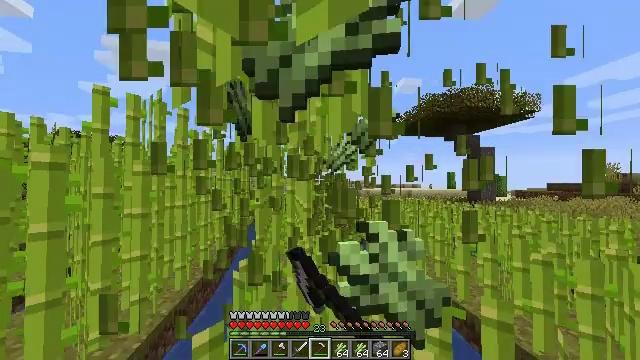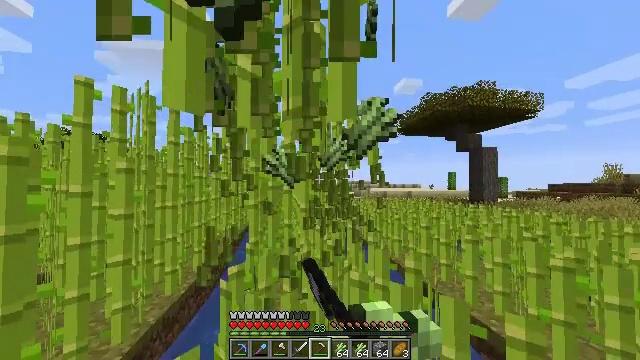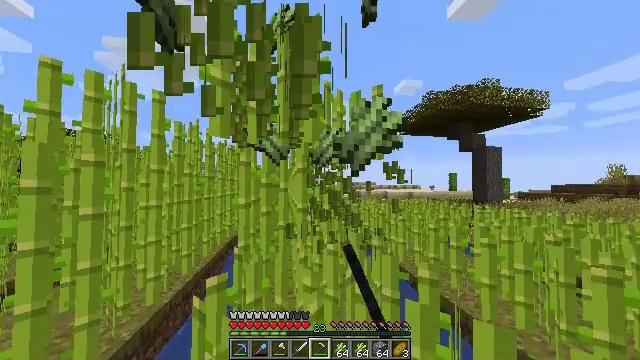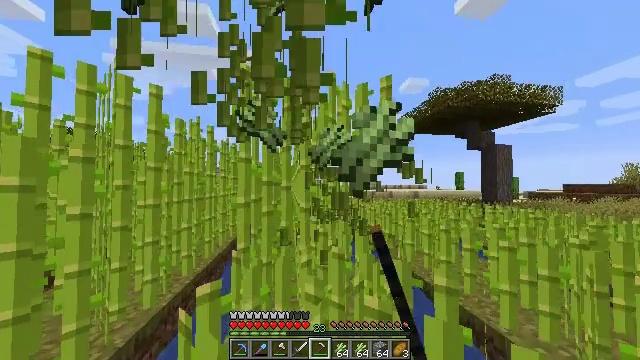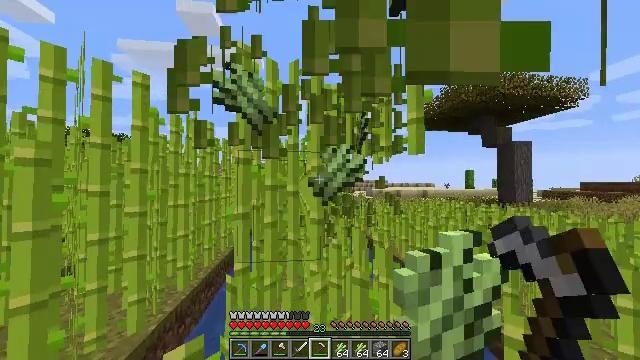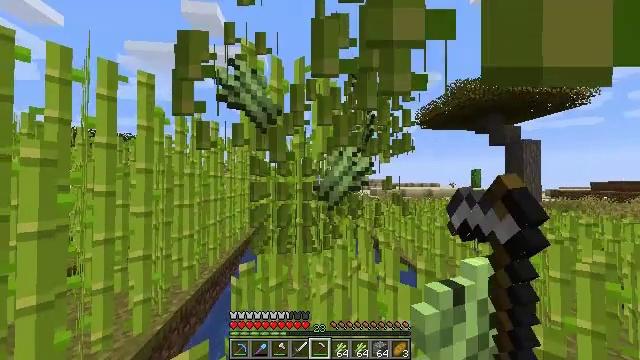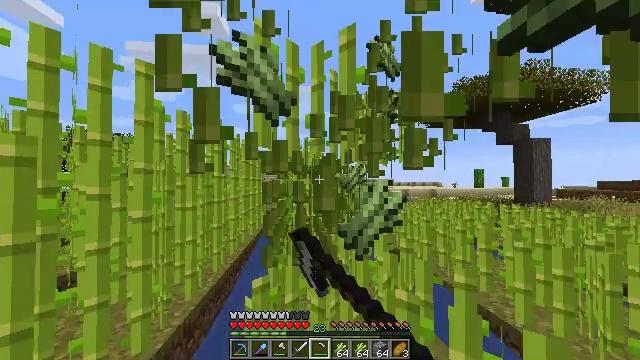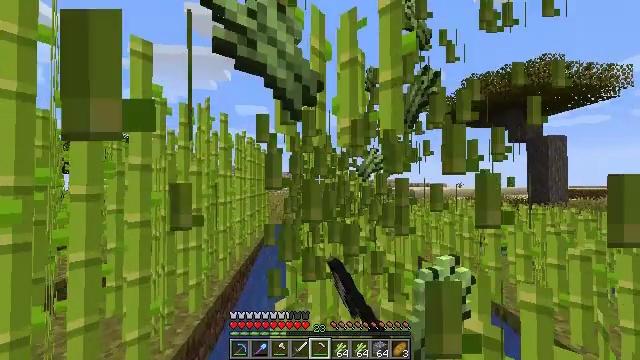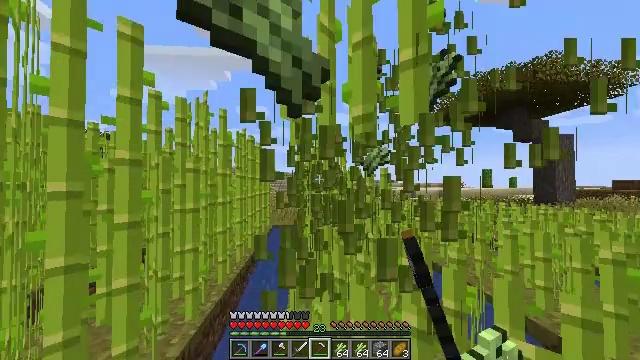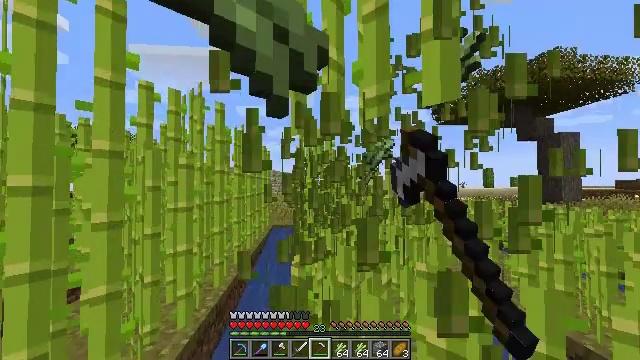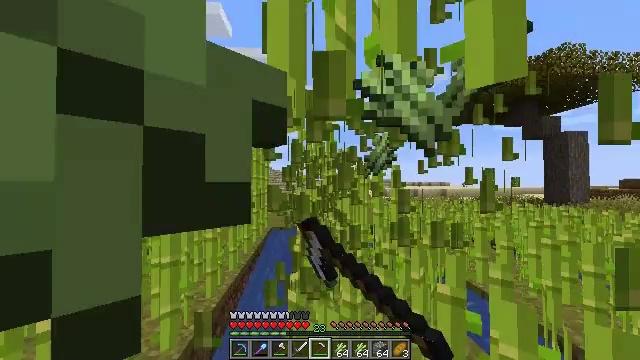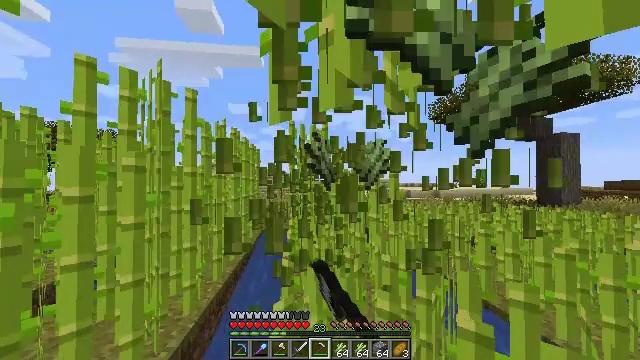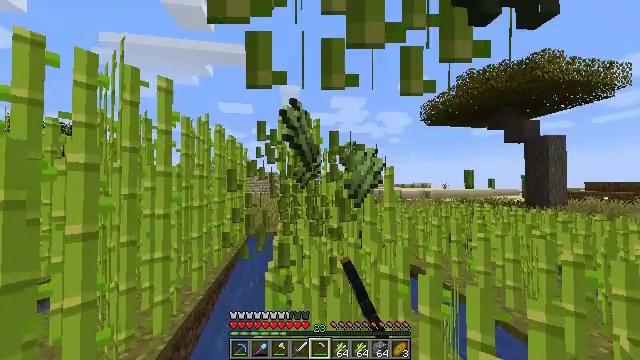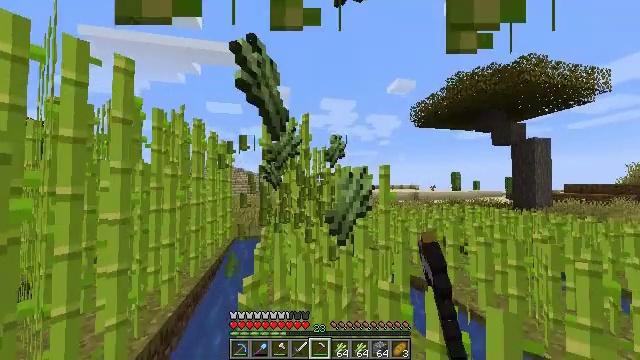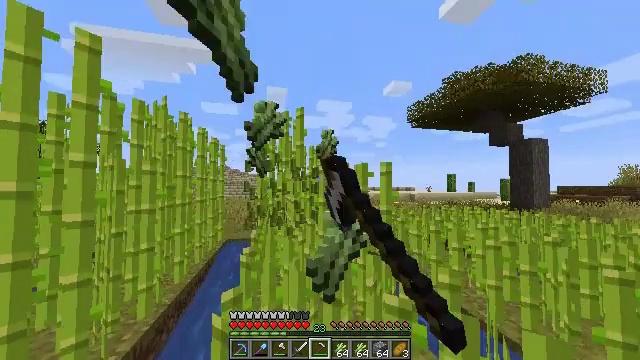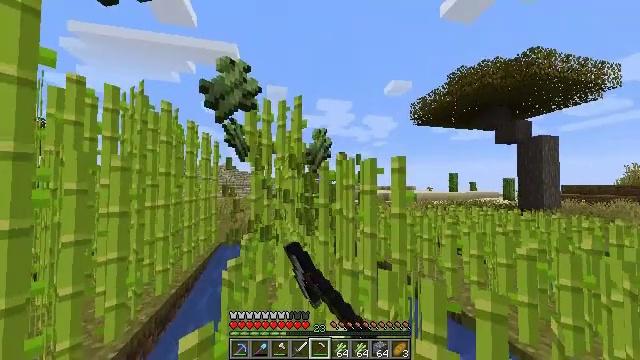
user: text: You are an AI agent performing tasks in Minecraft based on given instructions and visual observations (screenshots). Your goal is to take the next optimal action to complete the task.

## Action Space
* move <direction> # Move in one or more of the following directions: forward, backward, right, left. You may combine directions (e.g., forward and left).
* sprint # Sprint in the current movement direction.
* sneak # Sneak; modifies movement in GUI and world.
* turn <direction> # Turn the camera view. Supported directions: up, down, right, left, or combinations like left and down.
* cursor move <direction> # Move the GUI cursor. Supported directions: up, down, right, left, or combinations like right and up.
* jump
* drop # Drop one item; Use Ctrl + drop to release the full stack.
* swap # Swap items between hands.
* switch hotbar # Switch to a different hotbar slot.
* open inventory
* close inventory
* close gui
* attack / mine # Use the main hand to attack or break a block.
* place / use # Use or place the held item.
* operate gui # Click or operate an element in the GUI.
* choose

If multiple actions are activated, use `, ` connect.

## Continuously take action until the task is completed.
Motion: motion action
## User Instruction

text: Collect sugar cane near water sources.
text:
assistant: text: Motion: move forward, sprint, attack / mine
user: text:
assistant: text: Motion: move forward, sprint, attack / mine
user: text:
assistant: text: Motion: move forward, sprint, turn left, attack / mine
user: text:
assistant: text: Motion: move forward and move left, sprint, turn left, attack / mine
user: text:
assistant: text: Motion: move forward and move left, sprint, turn left, attack / mine
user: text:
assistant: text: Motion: move forward and move left, sprint, attack / mine
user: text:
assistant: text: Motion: move forward, sprint, attack / mine
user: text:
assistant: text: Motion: move forward, sprint, attack / mine
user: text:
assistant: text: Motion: move forward, sprint, attack / mine
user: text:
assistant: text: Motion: move forward, sprint, attack / mine
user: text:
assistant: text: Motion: move forward, sprint, turn right, attack / mine
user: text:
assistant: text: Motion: move forward, sprint, turn right, attack / mine
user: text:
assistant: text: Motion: move forward, sprint, turn right, attack / mine
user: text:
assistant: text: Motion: move forward, sprint, turn right, attack / mine
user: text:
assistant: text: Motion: move forward, sprint, attack / mine
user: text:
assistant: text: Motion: move forward, sprint, attack / mine
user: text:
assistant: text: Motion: move forward, sprint, attack / mine
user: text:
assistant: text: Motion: move forward, sprint, attack / mine
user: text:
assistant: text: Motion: move forward and move left, sprint, turn left, attack / mine
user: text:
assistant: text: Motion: move forward and move left, sprint, turn left, attack / mine
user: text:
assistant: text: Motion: move forward and move left, sprint, turn left, attack / mine
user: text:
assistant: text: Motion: move forward and move left, sprint, turn left, attack / mine
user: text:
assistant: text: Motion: move forward, sprint, attack / mine
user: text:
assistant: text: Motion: move forward, sprint, attack / mine
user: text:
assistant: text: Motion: move forward, sprint, attack / mine
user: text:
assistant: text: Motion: move forward, sprint, attack / mine
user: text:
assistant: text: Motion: move forward, sprint, turn right, attack / mine
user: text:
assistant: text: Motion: move forward, sprint, turn right, attack / mine
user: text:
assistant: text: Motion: move forward, sprint, attack / mine
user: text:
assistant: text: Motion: move forward, sprint, attack / mine